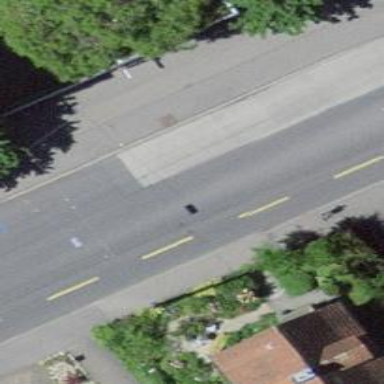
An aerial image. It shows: Trolleybus stop position for public transport.